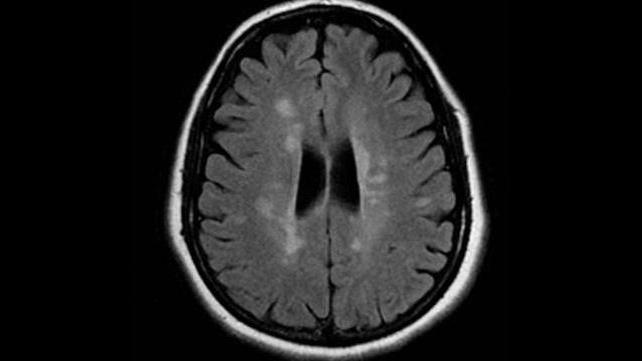
Label: notumor